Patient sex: M
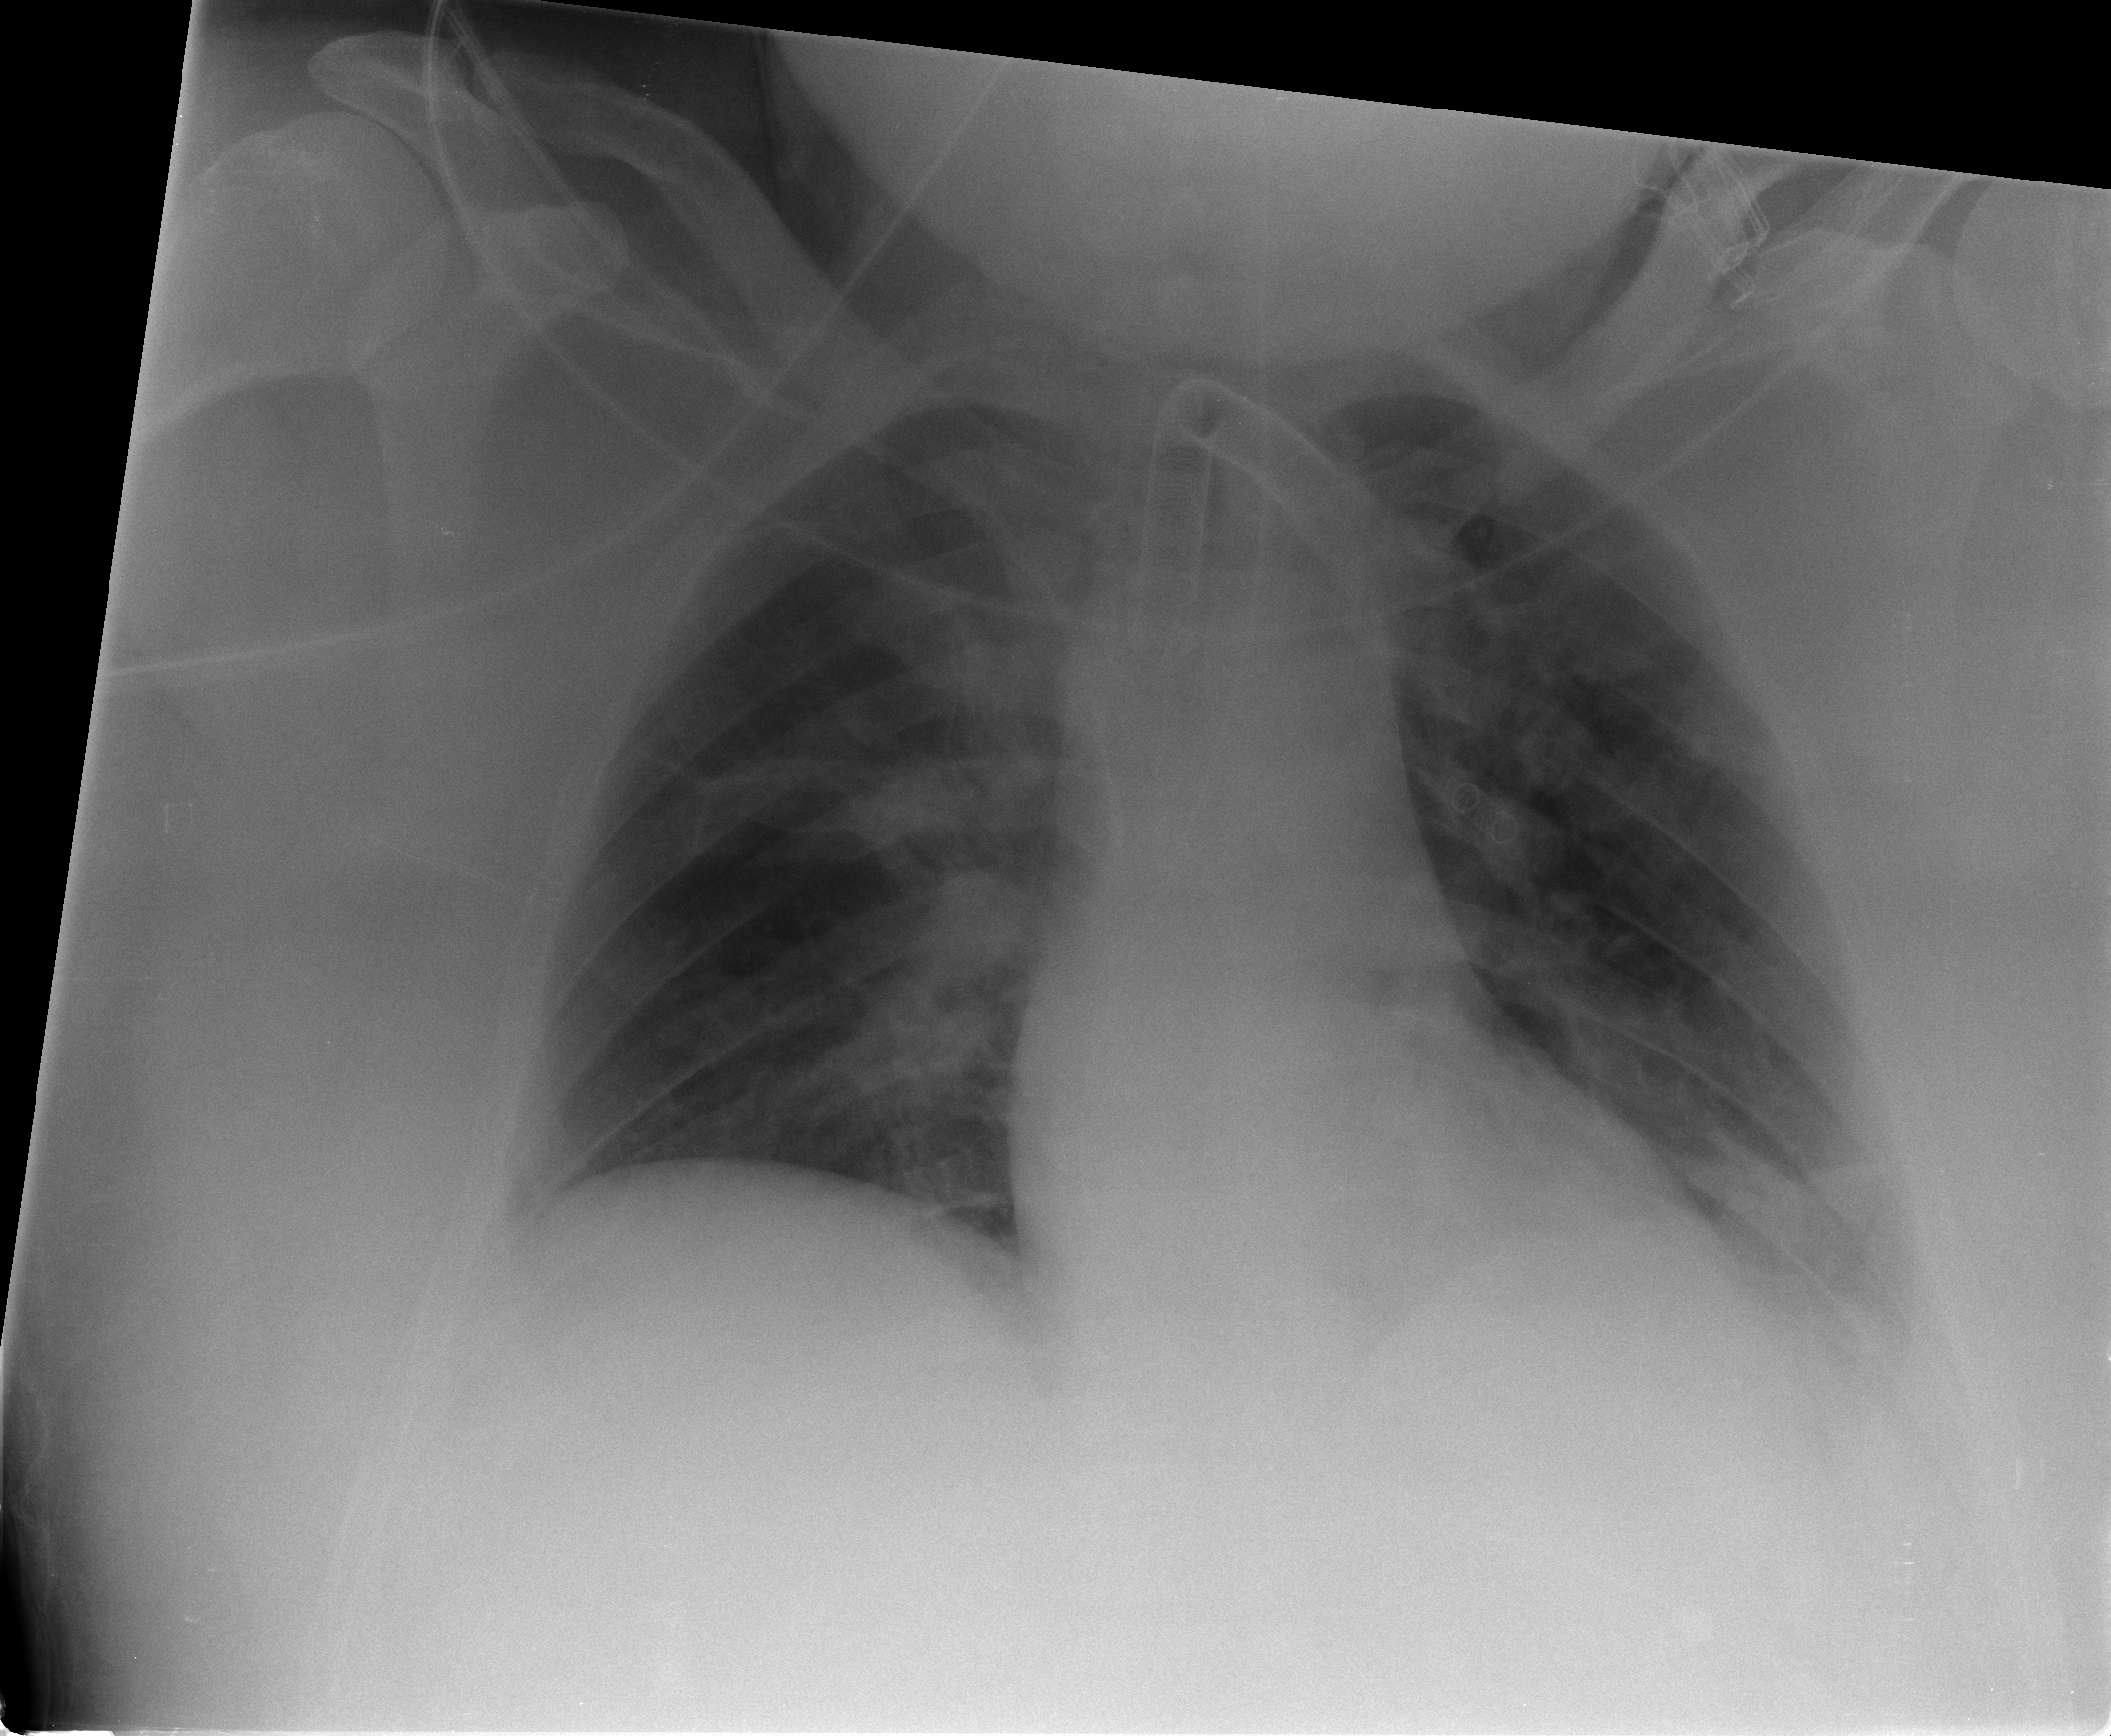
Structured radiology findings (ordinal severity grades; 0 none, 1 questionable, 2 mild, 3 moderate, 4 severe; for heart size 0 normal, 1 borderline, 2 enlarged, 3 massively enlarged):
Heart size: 0
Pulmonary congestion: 0
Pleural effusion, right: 0
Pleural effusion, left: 2
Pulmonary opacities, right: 2
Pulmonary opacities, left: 0
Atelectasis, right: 0
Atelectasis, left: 2